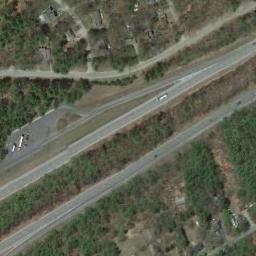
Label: freeway